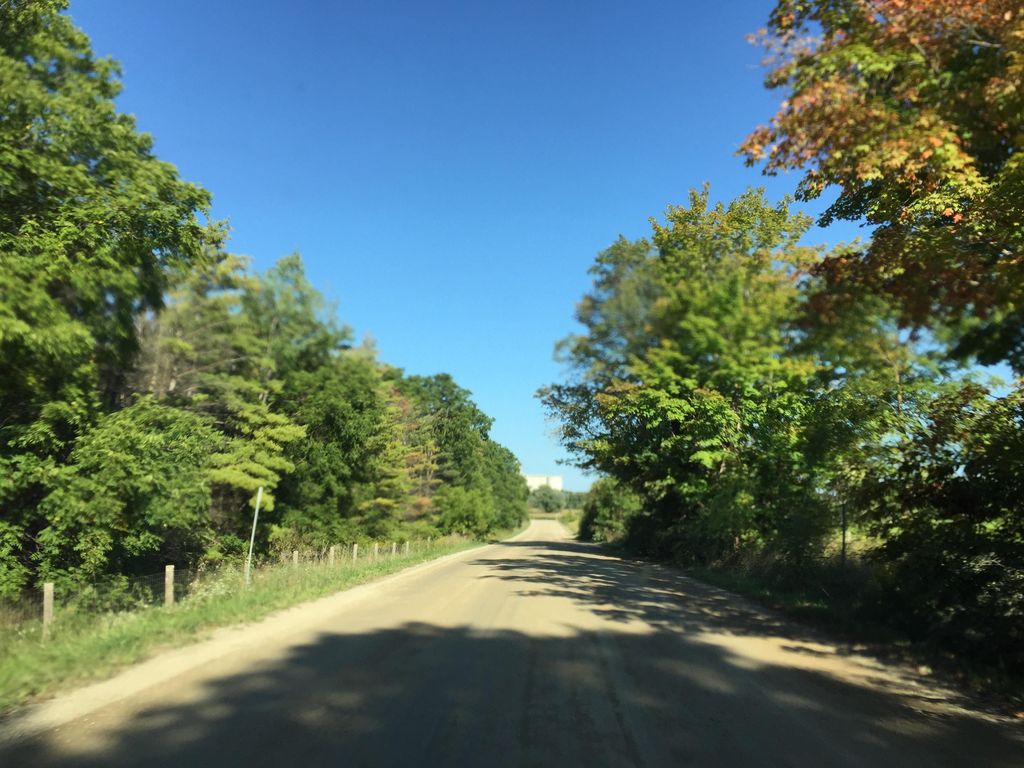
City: kitchener-waterloo